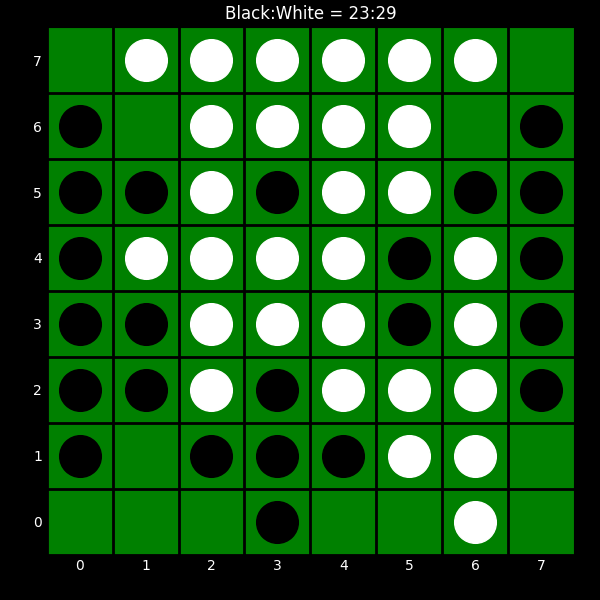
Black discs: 23
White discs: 29